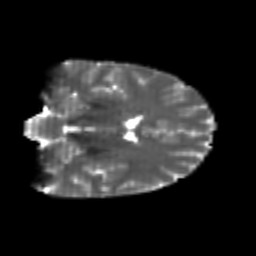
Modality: T2w
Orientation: coronal
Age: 20
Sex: female
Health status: healthy
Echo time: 0.074 s